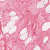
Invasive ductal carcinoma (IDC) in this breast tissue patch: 0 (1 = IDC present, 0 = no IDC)